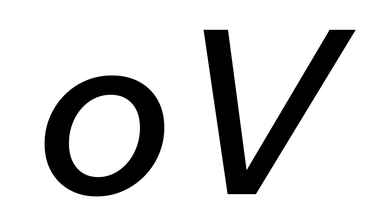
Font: InstrumentSans-Italic_Medium_Italic